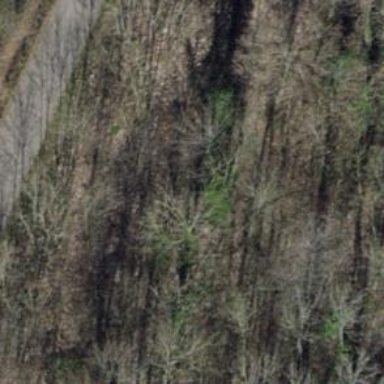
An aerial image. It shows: Compacted path road.